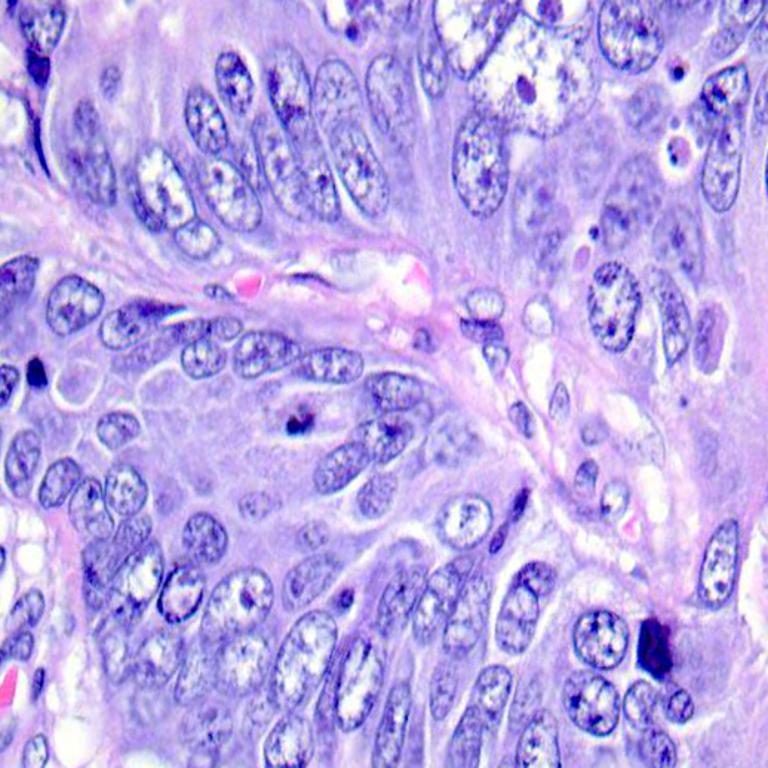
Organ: colon
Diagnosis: adenocarcinomas